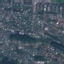
Land use / land cover: Residential